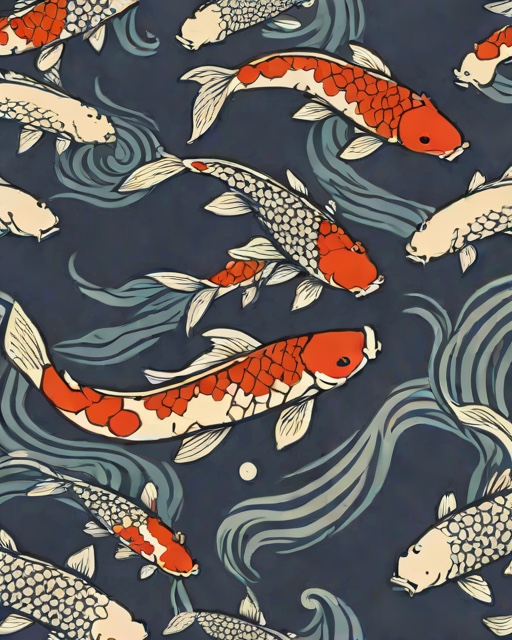
Category: Pets